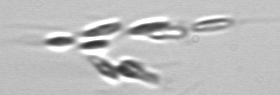
Label: Dinobryon